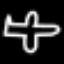
Label: airplane